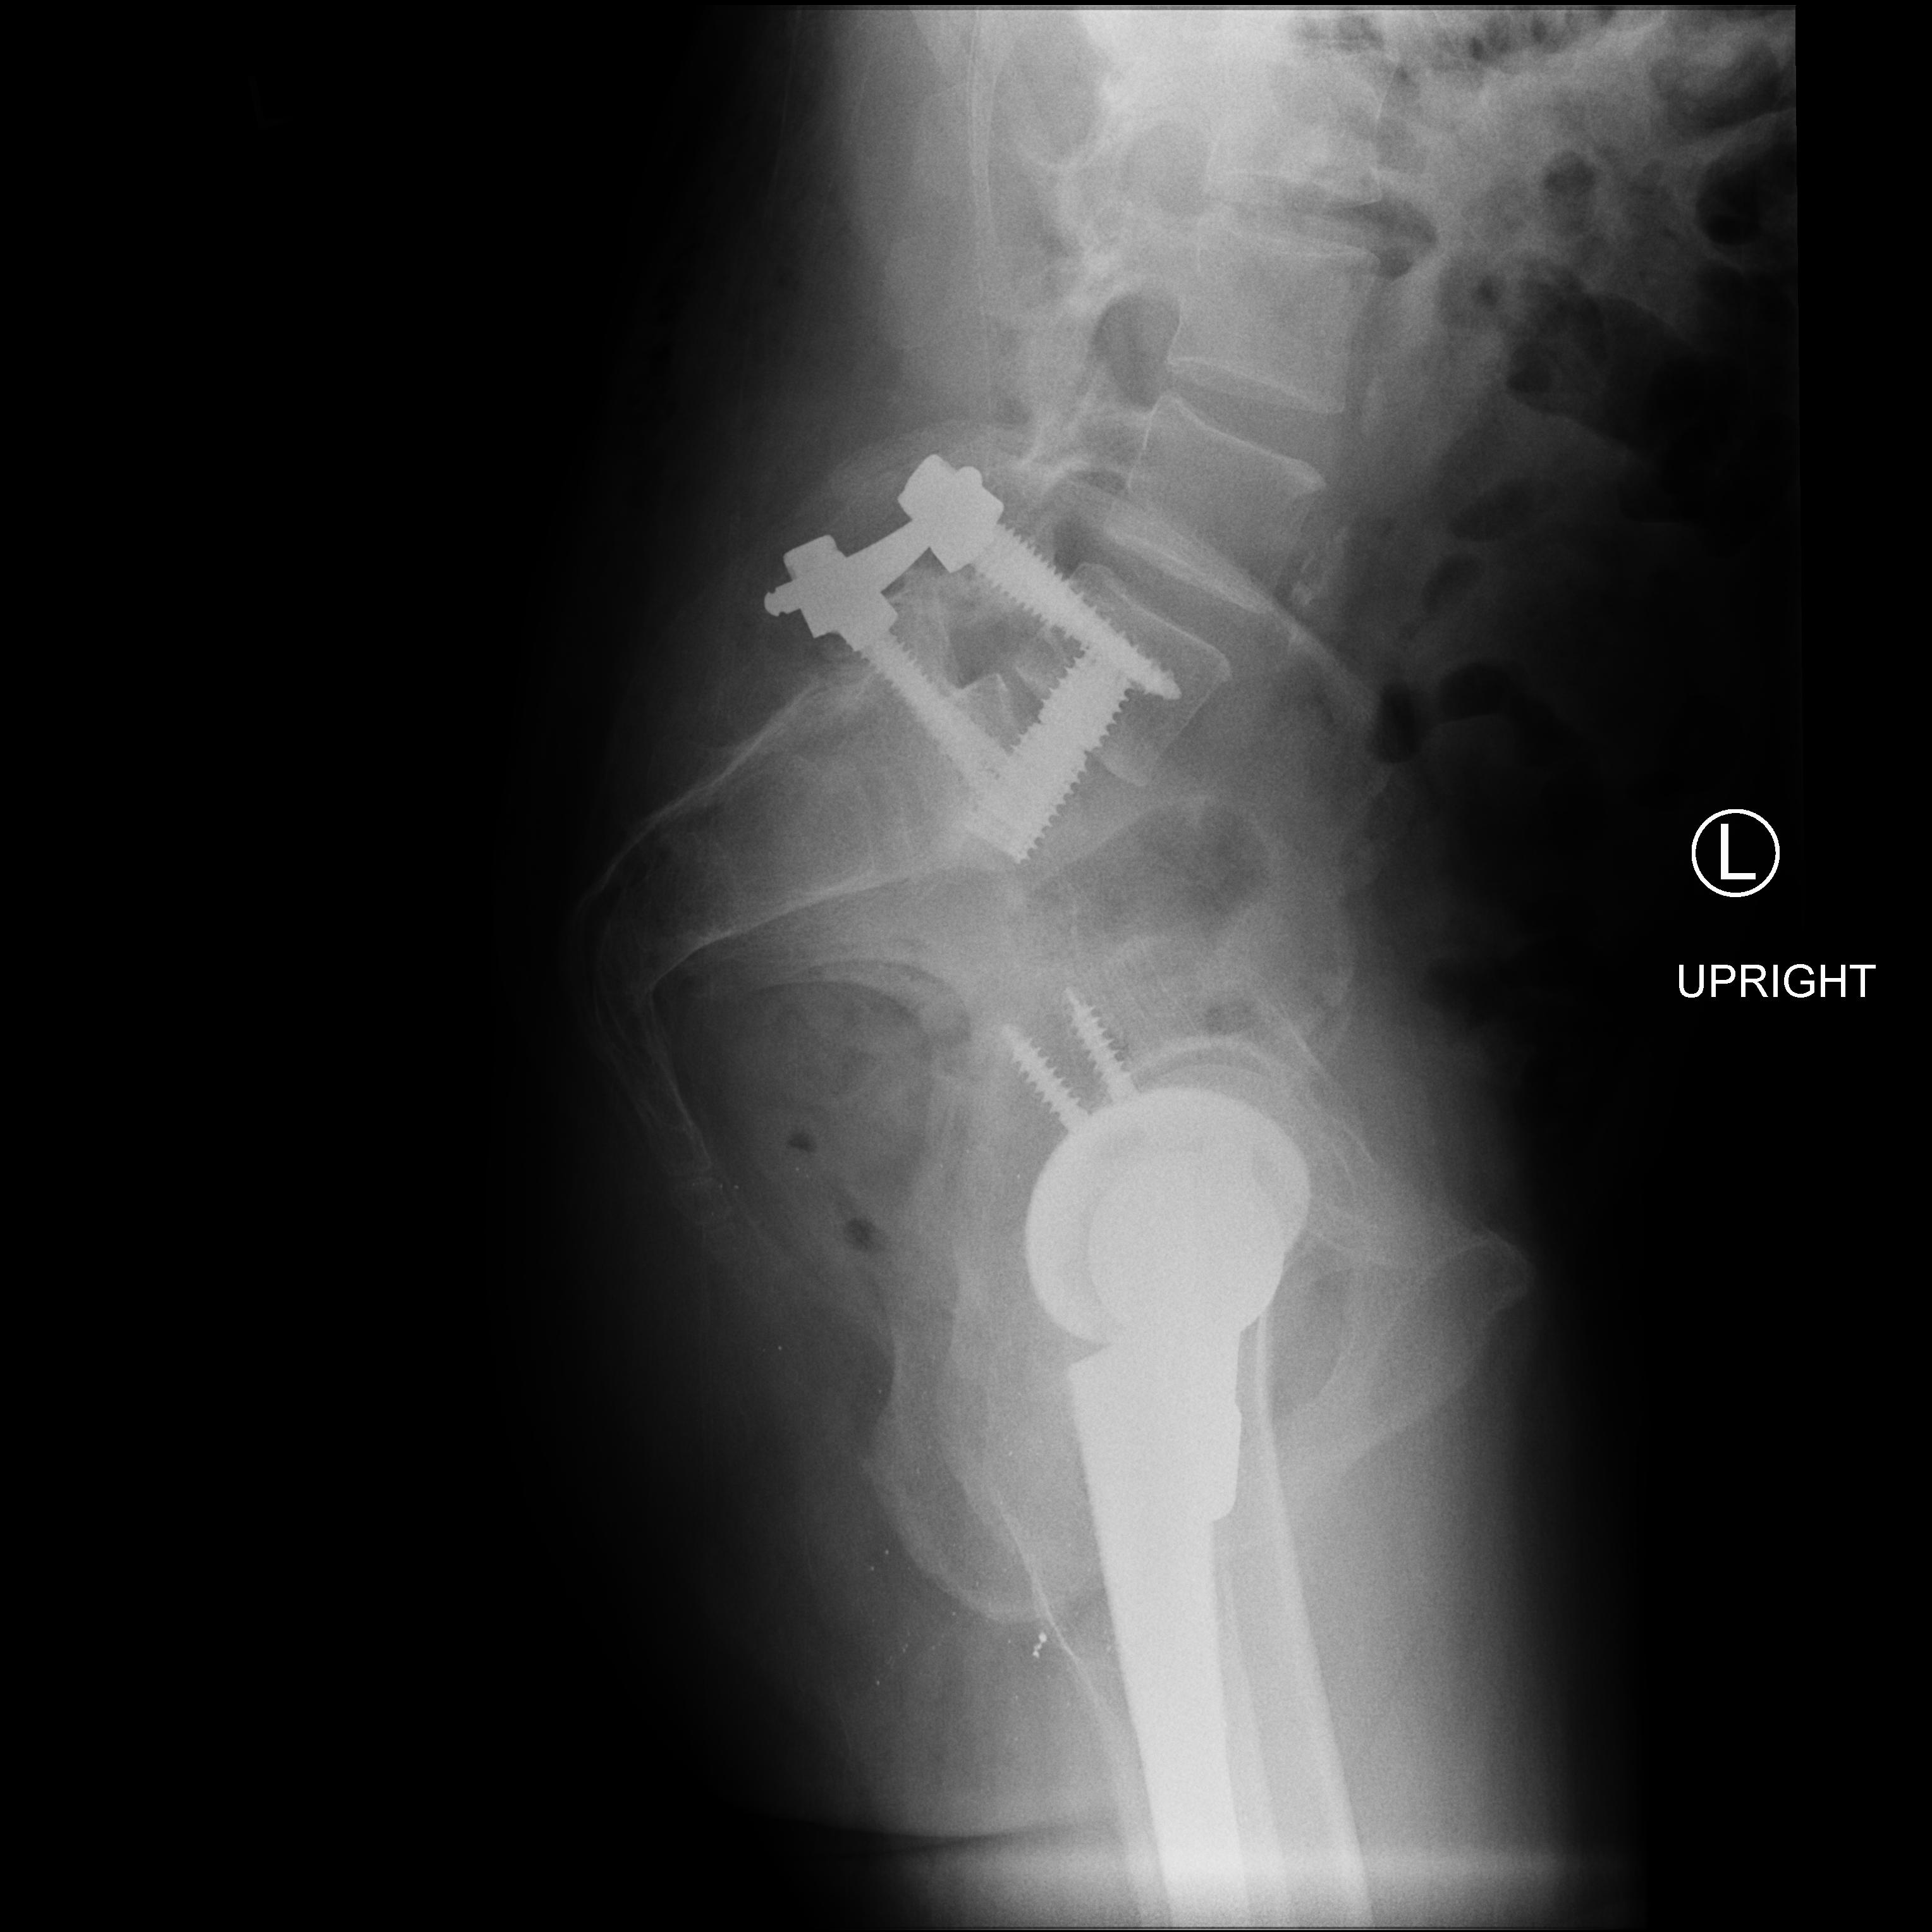
View: LATERAL
Implant manufacturer: medtronic solera